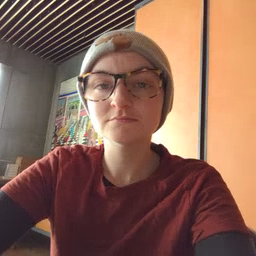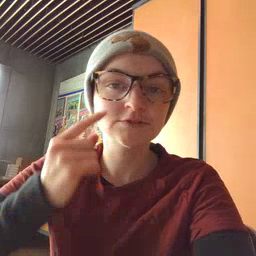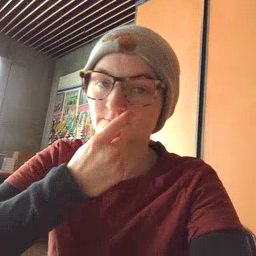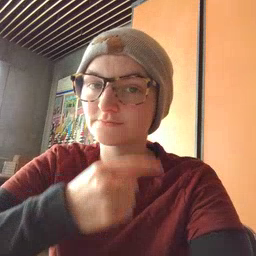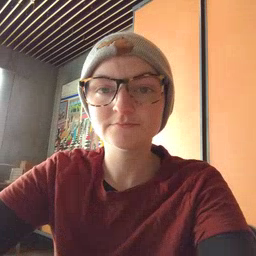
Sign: eye